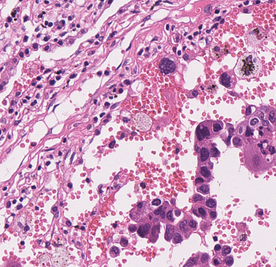
Tumor epithelial tissue: yes
Tumor-associated stroma tissue: yes
Normal tissue: no